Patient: sex F, age 74
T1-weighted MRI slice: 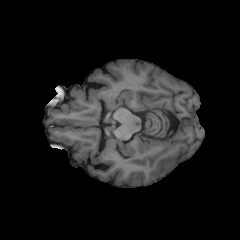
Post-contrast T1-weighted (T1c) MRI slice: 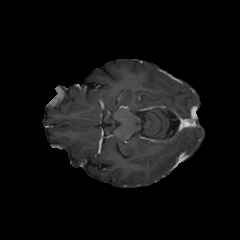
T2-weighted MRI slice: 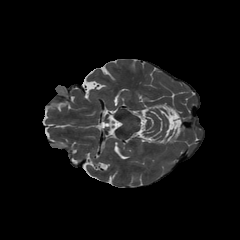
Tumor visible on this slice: no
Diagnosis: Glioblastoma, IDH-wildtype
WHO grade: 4